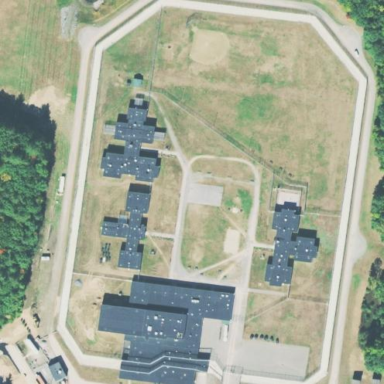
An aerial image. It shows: Prison.